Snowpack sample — Rabbit Ears Pass, Jackson County, Colorado, USA (12/17/25, 1:08 PM MST)
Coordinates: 40.387, -106.625
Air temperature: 34 °F
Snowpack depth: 46 cm
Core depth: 40 cm
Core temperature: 28.4 °F
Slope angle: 6°, slope face: 165°
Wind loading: medium
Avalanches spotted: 0
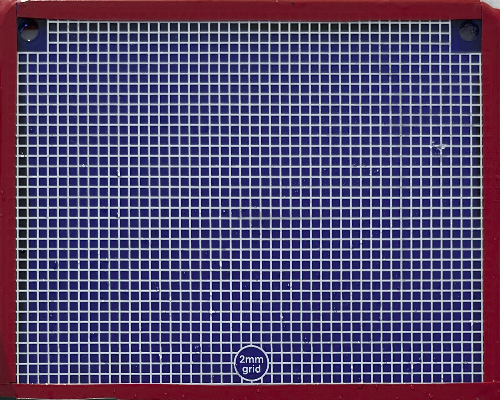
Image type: profile
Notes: No avalanches spotted nearby, although collected in a meadowy area with minimal risk on this face of the pass.